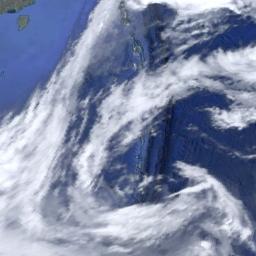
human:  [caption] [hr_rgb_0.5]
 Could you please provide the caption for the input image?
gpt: The white cloud is above blue sea .

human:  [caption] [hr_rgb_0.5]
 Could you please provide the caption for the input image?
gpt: A thin cloud floats on the sea .

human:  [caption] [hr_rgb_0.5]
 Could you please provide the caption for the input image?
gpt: The stratus clouds are located above the surface of the sea while some ups and downs are on the ocean floor .

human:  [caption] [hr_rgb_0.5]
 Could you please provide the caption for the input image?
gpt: Large fluffy white clouds on blue sea .

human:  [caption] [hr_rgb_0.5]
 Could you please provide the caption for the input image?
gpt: There are spiral clouds over a blue sea .